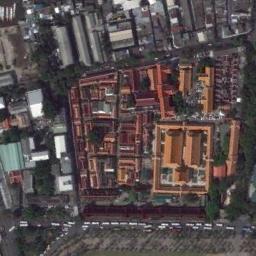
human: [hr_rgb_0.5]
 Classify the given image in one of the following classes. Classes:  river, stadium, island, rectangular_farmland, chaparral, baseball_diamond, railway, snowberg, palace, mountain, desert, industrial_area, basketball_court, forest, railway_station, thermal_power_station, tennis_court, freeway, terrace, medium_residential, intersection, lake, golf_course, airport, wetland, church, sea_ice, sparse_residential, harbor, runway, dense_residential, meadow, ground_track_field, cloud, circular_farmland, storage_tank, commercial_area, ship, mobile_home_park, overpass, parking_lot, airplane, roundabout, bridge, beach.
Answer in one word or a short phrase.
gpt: palace